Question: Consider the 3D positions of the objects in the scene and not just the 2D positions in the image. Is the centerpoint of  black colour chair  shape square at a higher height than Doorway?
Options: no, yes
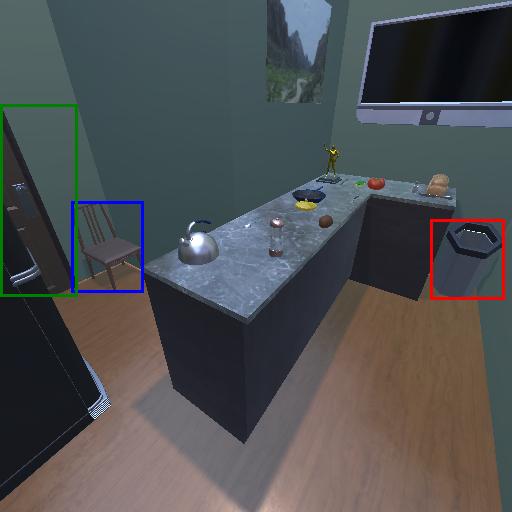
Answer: no